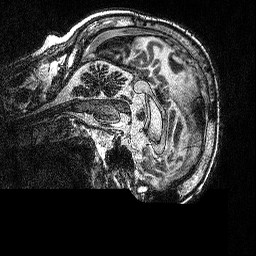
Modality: MP2RAGE
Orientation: sagittal
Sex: male
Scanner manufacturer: siemens
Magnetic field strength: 3 T
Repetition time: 5 s
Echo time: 0.00292 s